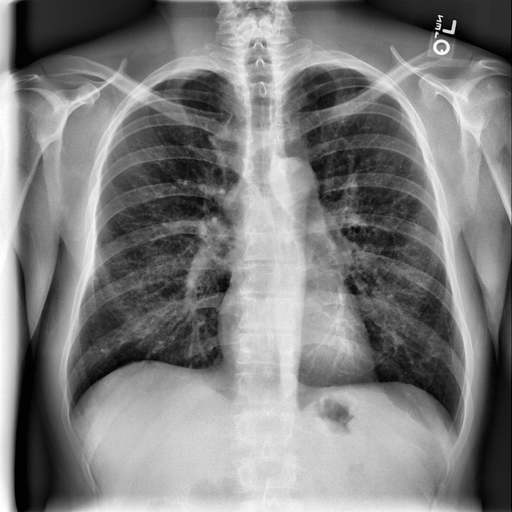
Finding: NORMAL